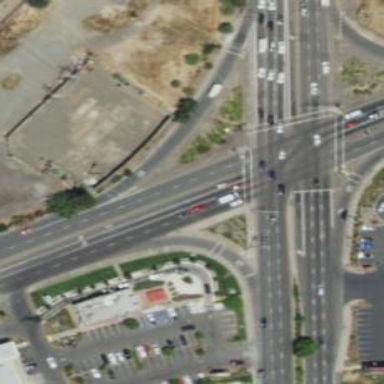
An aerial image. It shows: Primary link road with asphalt surface.